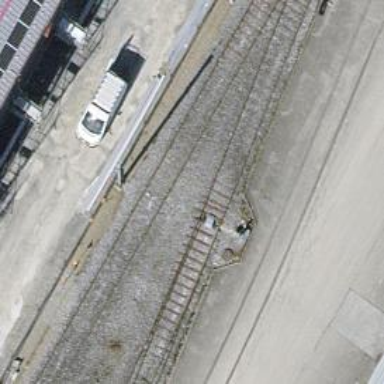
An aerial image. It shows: Railway switch.